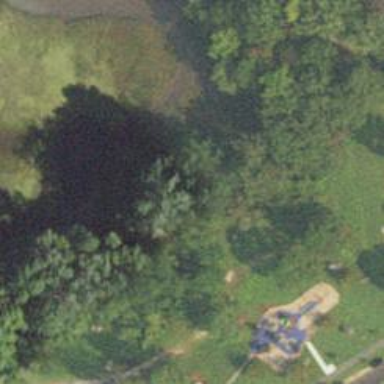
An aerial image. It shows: Disc golf basket.